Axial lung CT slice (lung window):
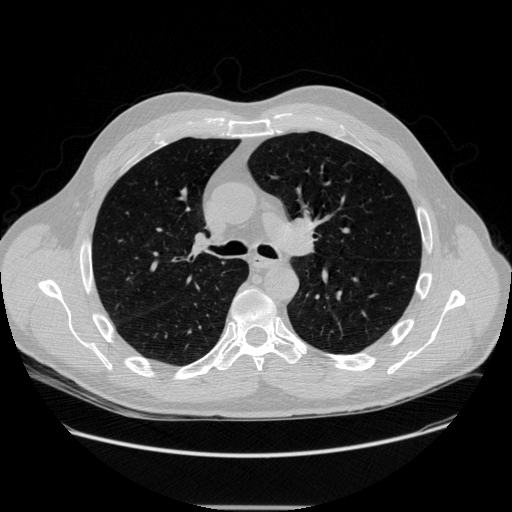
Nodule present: no